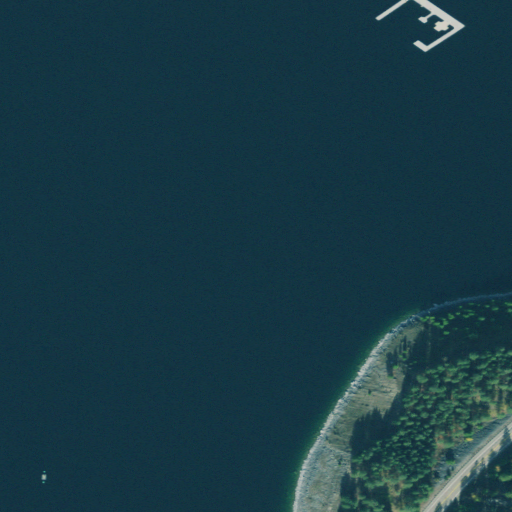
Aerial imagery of gap in Montana named Kootenai Narrows containing open water, evergreen forest, open development, shrub, and low intensity development